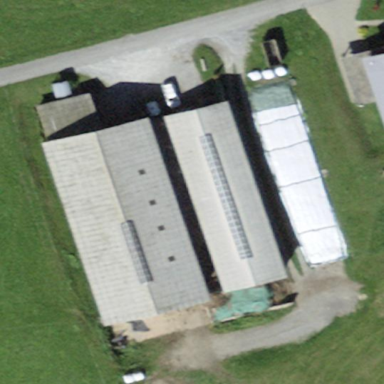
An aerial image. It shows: Farm auxiliary building.